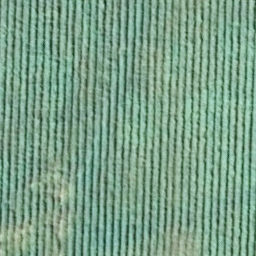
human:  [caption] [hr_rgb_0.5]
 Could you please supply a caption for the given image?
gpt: There is a piece of farmland .

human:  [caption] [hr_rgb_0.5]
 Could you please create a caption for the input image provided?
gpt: It is a piece of farmland .

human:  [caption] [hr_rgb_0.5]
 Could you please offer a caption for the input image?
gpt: It is a piece of cropland .

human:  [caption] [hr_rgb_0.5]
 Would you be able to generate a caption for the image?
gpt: There is a piece of cropland .

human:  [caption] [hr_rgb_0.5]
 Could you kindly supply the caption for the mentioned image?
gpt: Here is a piece of farmland .